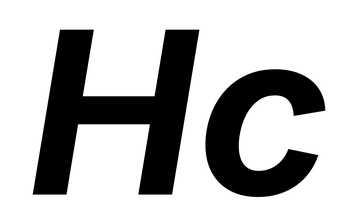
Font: Inter-Italic_Bold_Italic